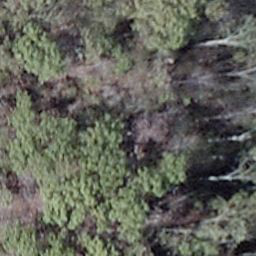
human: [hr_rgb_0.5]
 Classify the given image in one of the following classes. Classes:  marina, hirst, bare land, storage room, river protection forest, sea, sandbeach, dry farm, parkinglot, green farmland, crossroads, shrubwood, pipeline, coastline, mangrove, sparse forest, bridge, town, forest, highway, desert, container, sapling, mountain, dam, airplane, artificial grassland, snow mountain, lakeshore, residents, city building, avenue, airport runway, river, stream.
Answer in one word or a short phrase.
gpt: shrubwood